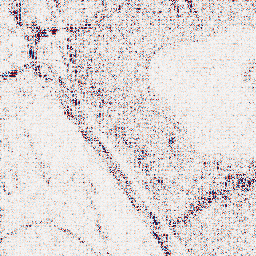
Category: wavelet
Decomposition family: wavelet_dwt
Decomposition parameters: wavelet: db8
level: 1
Upsampling method: sinc_blackman
Upsampling parameters: scale: 2
kernel_size: 4
Upsampling scale: 2